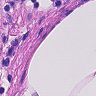
Metastatic tissue present: no